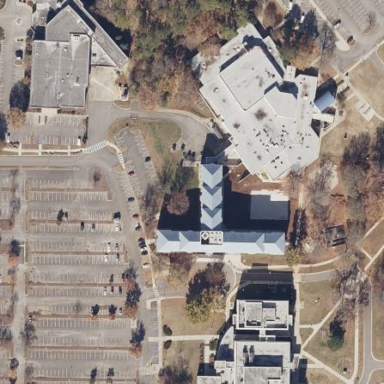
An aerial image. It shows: University building.